Question: I've read a lot of tutorials on drawing Graphics2D components and adding to JPanel/JFrame but I can't find how to add multiple these components into one JPanel simply. My code below adds only 1 component (line) and I can't find why it isn't possible to add more.
What am I doing wrong?

there should be 3 red lines.
My whole code:
'''
package Examples;
import java.awt.BasicStroke;
import java.awt.Color;
import java.awt.Dimension;
import java.awt.EventQueue;
import java.awt.FlowLayout;
import java.awt.Graphics;
import java.awt.Graphics2D;
import javax.swing.BorderFactory;
import javax.swing.JComponent;
import javax.swing.JFrame;
import javax.swing.JPanel;
public class Example1 extends JFrame {
private final JPanel panel;
public Example1() {
// jpanel with graphics
panel = new JPanel();
panel.setPreferredSize(new Dimension(200, 200));
panel.setBorder(BorderFactory.createLineBorder(Color.BLACK));
panel.setBackground(Color.WHITE);
add(panel);
// adding lines to jpanel
AddMyLine(); // 1st: this works well
AddMyLine(); // 2nd: this doesn't work
AddMyLine(); // 3rd: this doesn't work
setLayout(new FlowLayout(FlowLayout.LEFT));
setSize(250, 250);
setDefaultCloseOperation(JFrame.EXIT_ON_CLOSE);
setVisible(true);
setLocationRelativeTo(null);
}
// add new line to jpanel
private void AddMyLine() {
MyLine c = new MyLine();
System.out.println(c);
panel.add(c);
}
// line component
private class MyLine extends JComponent {
public MyLine() {
setPreferredSize(new Dimension(200, 200));
}
@Override
public void paintComponent(Graphics g) {
super.paintComponent(g);
Graphics2D g2d = (Graphics2D)g;
g2d.setColor(Color.red);
g2d.setStroke(new BasicStroke(1));
int x1 = (int)Math.round(Math.random()*200);
int y1 = (int)Math.round(Math.random()*200);
int x2 = (int)Math.round(Math.random()*200);
int y2 = (int)Math.round(Math.random()*200);
g2d.drawLine(x1,y1,x2,y2);
}
}
public static void main(String args[]) {
EventQueue.invokeLater(new Runnable() {
@Override
public void run() {
new Example1();
}
});
}
}
'''
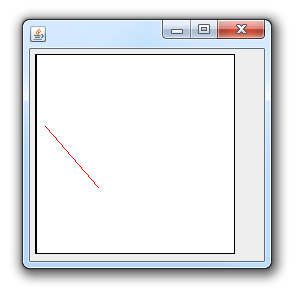
Answer: Your MyLine class should not be a Swing component and thus should not extend JComponent. Rather it should be a logical entity, and in fact can be something that implements Shape such as a Line2D, or could be your own complete class, but should know how to draw itself, i.e., if it does not implement Shape, then it should have some type of 'draw(Graphics2D g)' method that other classes can call. I think instead you should work on extending your panel's JPanel class, such that you override its 'paintComponent' method, give it a collection to hold any MyLine items added to it, and draw the MyLine items within the paintComponent.
Other options include drawing directly on to a BufferedImage, and then displaying that BufferedImage in your JPanel's paintComponent method. This is great for static images, but not good for images that need to change or move.
e.g.,
'''
import java.awt.Color;
import java.awt.Dimension;
import java.awt.Graphics;
import java.awt.Graphics2D;
import java.awt.RenderingHints;
import java.awt.Shape;
import java.awt.geom.Ellipse2D;
import java.awt.geom.Line2D;
import java.util.ArrayList;
import java.util.List;
import javax.swing.*;
public class DrawChit extends JPanel {
private static final int PREF_W = 500;
private static final int PREF_H = PREF_W;
private List<Shape> shapes = new ArrayList<>();
public DrawChit() {
setBackground(Color.white);
}
public void addShape(Shape shape) {
shapes.add(shape);
repaint();
}
@Override // make it bigger
public Dimension getPreferredSize() {
if (isPreferredSizeSet()) {
return super.getPreferredSize();
}
return new Dimension(PREF_W, PREF_H);
}
@Override
protected void paintComponent(Graphics g) {
super.paintComponent(g);
Graphics2D g2 = (Graphics2D) g;
g2.setRenderingHint(RenderingHints.KEY_ANTIALIASING,
RenderingHints.VALUE_ANTIALIAS_ON);
for (Shape shape : shapes) {
g2.draw(shape);
}
}
private static void createAndShowGui() {
DrawChit drawChit = new DrawChit();
drawChit.addShape(new Line2D.Double(10, 10, 100, 100));
drawChit.addShape(new Ellipse2D.Double(120, 120, 200, 200));
JFrame frame = new JFrame("DrawChit");
frame.setDefaultCloseOperation(JFrame.DISPOSE_ON_CLOSE);
frame.getContentPane().add(drawChit);
frame.pack();
frame.setLocationByPlatform(true);
frame.setVisible(true);
}
public static void main(String[] args) {
SwingUtilities.invokeLater(new Runnable() {
public void run() {
createAndShowGui();
}
});
}
}
'''
---
Or an example using my own MyDrawable class, which produces a GUI that looks like this:

'''
import java.awt.BasicStroke;
import java.awt.Color;
import java.awt.Dimension;
import java.awt.Graphics;
import java.awt.Graphics2D;
import java.awt.RenderingHints;
import java.awt.Shape;
import java.awt.Stroke;
import java.awt.event.ActionEvent;
import java.awt.event.ActionListener;
import java.awt.geom.Ellipse2D;
import java.awt.geom.Line2D;
import java.awt.geom.Rectangle2D;
import java.awt.geom.RoundRectangle2D;
import java.util.ArrayList;
import java.util.List;
import javax.swing.JFrame;
import javax.swing.JPanel;
import javax.swing.SwingUtilities;
import javax.swing.Timer;
@SuppressWarnings("serial")
public class DrawChit extends JPanel {
private static final int PREF_W = 600;
private static final int PREF_H = PREF_W;
private List<MyDrawable> drawables = new ArrayList<>();
public DrawChit() {
setBackground(Color.white);
}
public void addMyDrawable(MyDrawable myDrawable) {
drawables.add(myDrawable);
repaint();
}
@Override
// make it bigger
public Dimension getPreferredSize() {
if (isPreferredSizeSet()) {
return super.getPreferredSize();
}
return new Dimension(PREF_W, PREF_H);
}
@Override
protected void paintComponent(Graphics g) {
super.paintComponent(g);
Graphics2D g2 = (Graphics2D) g;
g2.setRenderingHint(RenderingHints.KEY_ANTIALIASING,
RenderingHints.VALUE_ANTIALIAS_ON);
for (MyDrawable myDrawable : drawables) {
myDrawable.draw(g2);
}
}
public void clearAll() {
drawables.clear();
repaint();
}
private static void createAndShowGui() {
final List<MyDrawable> myDrawables = new ArrayList<>();
myDrawables.add(new MyDrawable(new Line2D.Double(100, 40, 400, 400),
Color.red, new BasicStroke(40)));
myDrawables.add(new MyDrawable(new Ellipse2D.Double(50, 10, 400, 400),
Color.blue, new BasicStroke(18)));
myDrawables.add(new MyDrawable(new Rectangle2D.Double(40, 200, 300, 300),
Color.cyan, new BasicStroke(25)));
myDrawables.add(new MyDrawable(new RoundRectangle2D.Double(75, 75, 490, 450, 40, 40),
Color.green, new BasicStroke(12)));
final DrawChit drawChit = new DrawChit();
JFrame frame = new JFrame("DrawChit");
frame.setDefaultCloseOperation(JFrame.DISPOSE_ON_CLOSE);
frame.getContentPane().add(drawChit);
frame.pack();
frame.setLocationByPlatform(true);
frame.setVisible(true);
int timerDelay = 1000;
new Timer(timerDelay, new ActionListener() {
private int drawCount = 0;
@Override
public void actionPerformed(ActionEvent e) {
if (drawCount >= myDrawables.size()) {
drawCount = 0;
drawChit.clearAll();
} else {
drawChit.addMyDrawable(myDrawables.get(drawCount));
drawCount++;
}
}
}).start();
}
public static void main(String[] args) {
SwingUtilities.invokeLater(new Runnable() {
public void run() {
createAndShowGui();
}
});
}
}
class MyDrawable {
private Shape shape;
private Color color;
private Stroke stroke;
public MyDrawable(Shape shape, Color color, Stroke stroke) {
this.shape = shape;
this.color = color;
this.stroke = stroke;
}
public Shape getShape() {
return shape;
}
public Color getColor() {
return color;
}
public Stroke getStroke() {
return stroke;
}
public void draw(Graphics2D g2) {
Color oldColor = g2.getColor();
Stroke oldStroke = g2.getStroke();
g2.setColor(color);
g2.setStroke(stroke);
g2.draw(shape);
g2.setColor(oldColor);
g2.setStroke(oldStroke);
}
public void fill(Graphics2D g2) {
Color oldColor = g2.getColor();
Stroke oldStroke = g2.getStroke();
g2.setColor(color);
g2.setStroke(stroke);
g2.fill(shape);
g2.setColor(oldColor);
g2.setStroke(oldStroke);
}
}
'''